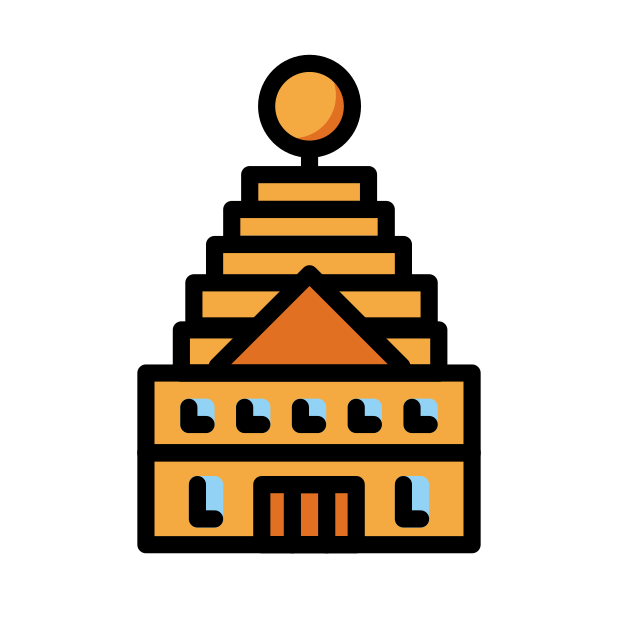
hindu temple